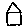
Label: house